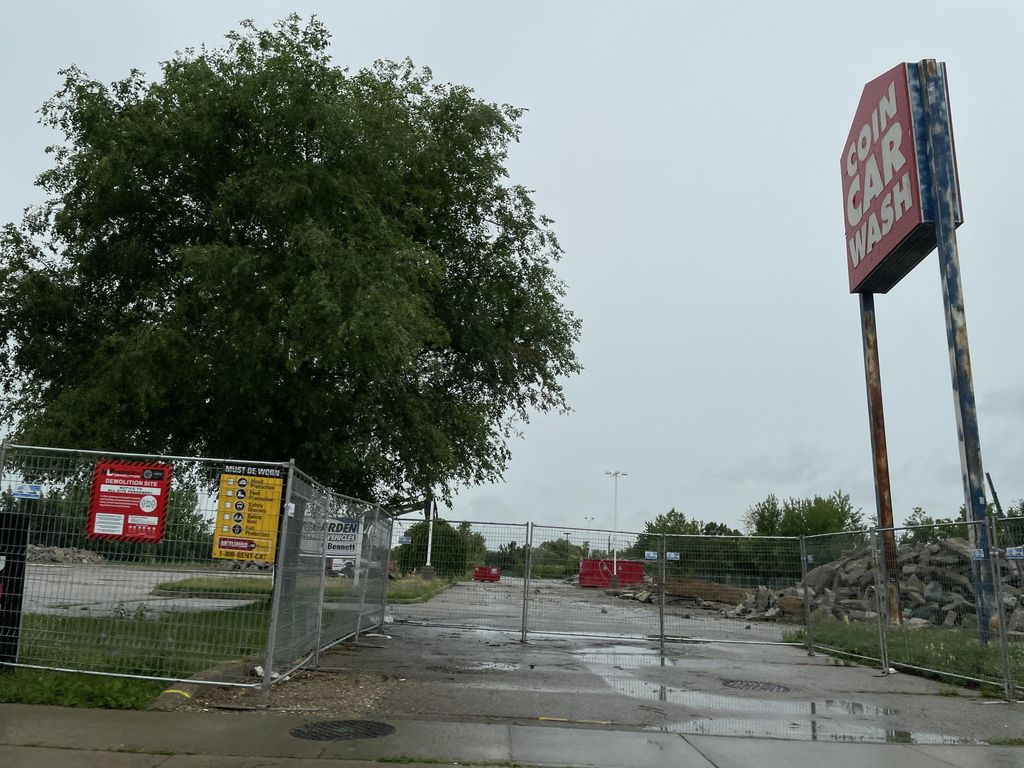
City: kitchener-waterloo